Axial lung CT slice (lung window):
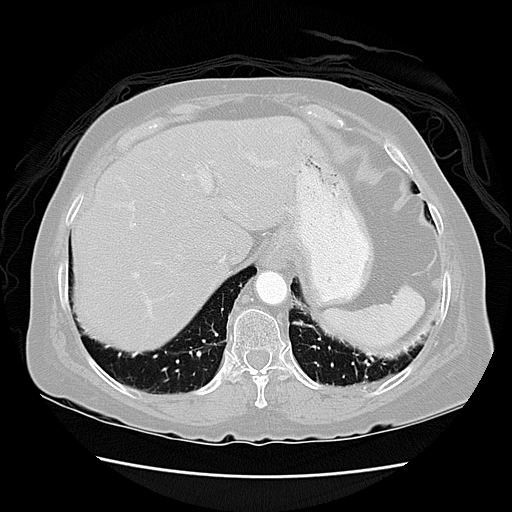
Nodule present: no